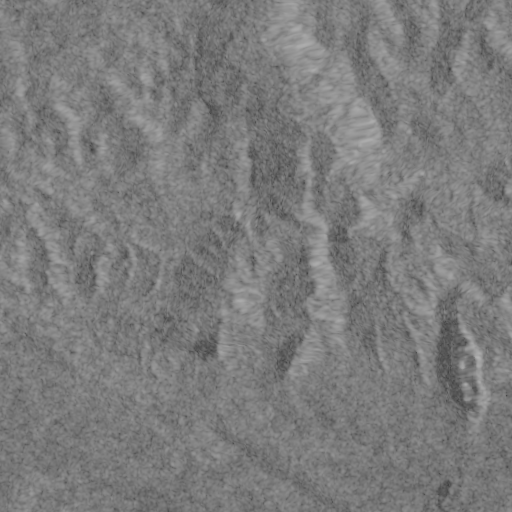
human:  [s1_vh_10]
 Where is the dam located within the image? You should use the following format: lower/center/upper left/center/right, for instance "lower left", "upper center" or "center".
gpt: The dam is located in the lower right of the image.
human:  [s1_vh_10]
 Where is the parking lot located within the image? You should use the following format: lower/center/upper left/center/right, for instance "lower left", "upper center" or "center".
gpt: The parking lot is located in the lower right of the image.
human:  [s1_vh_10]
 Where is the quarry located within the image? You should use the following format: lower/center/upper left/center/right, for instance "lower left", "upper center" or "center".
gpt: There is no quarry in the image.

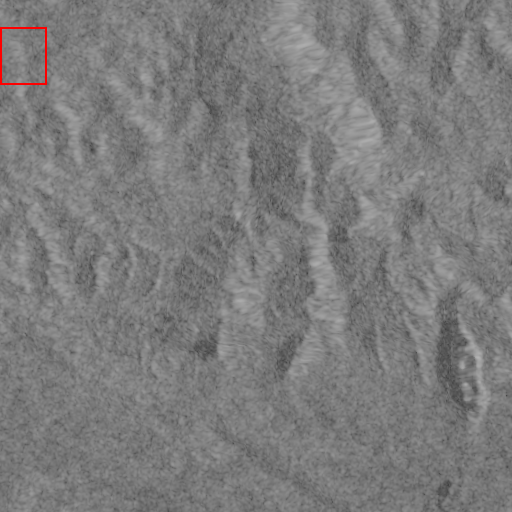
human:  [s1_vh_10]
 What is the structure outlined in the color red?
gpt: The structure outlined in red is a crop field.
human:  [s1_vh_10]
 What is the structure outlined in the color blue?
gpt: There is no blue outline.